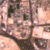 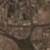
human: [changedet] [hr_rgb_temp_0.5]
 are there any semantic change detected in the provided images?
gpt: No difference in this area.